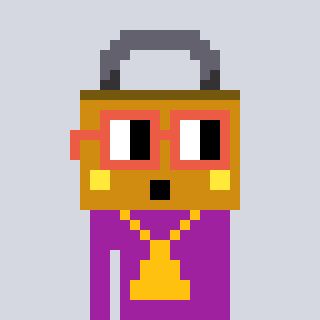
a pixel art character with square orange glasses, a lock-shaped head and a magenta-colored body on a cool background